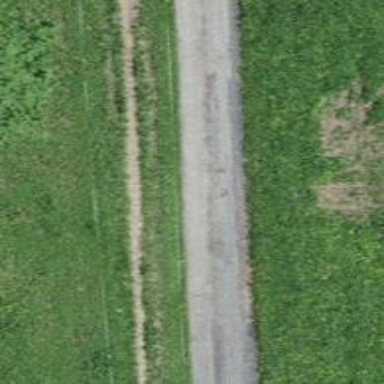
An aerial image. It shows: Service road with paved surface.